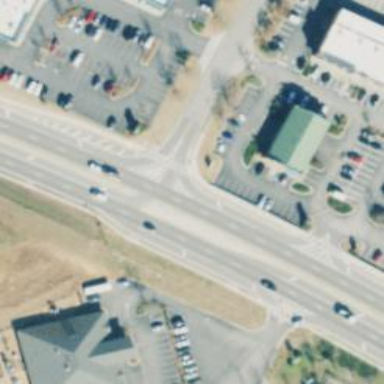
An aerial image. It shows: Marked road crossing.